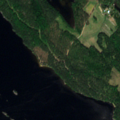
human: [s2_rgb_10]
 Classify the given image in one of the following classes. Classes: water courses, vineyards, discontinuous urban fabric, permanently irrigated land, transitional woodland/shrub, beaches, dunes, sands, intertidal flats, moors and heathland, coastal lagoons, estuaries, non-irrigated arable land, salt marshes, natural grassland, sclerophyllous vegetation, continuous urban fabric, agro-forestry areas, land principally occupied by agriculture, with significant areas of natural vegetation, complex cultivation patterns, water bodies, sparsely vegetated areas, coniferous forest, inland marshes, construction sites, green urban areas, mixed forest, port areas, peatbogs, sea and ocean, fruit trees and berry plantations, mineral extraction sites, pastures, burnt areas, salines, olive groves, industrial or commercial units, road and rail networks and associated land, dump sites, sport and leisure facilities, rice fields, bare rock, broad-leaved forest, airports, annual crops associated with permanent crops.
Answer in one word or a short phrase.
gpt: coniferous forest, water bodies